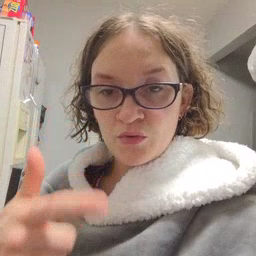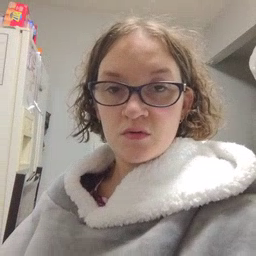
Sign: brother